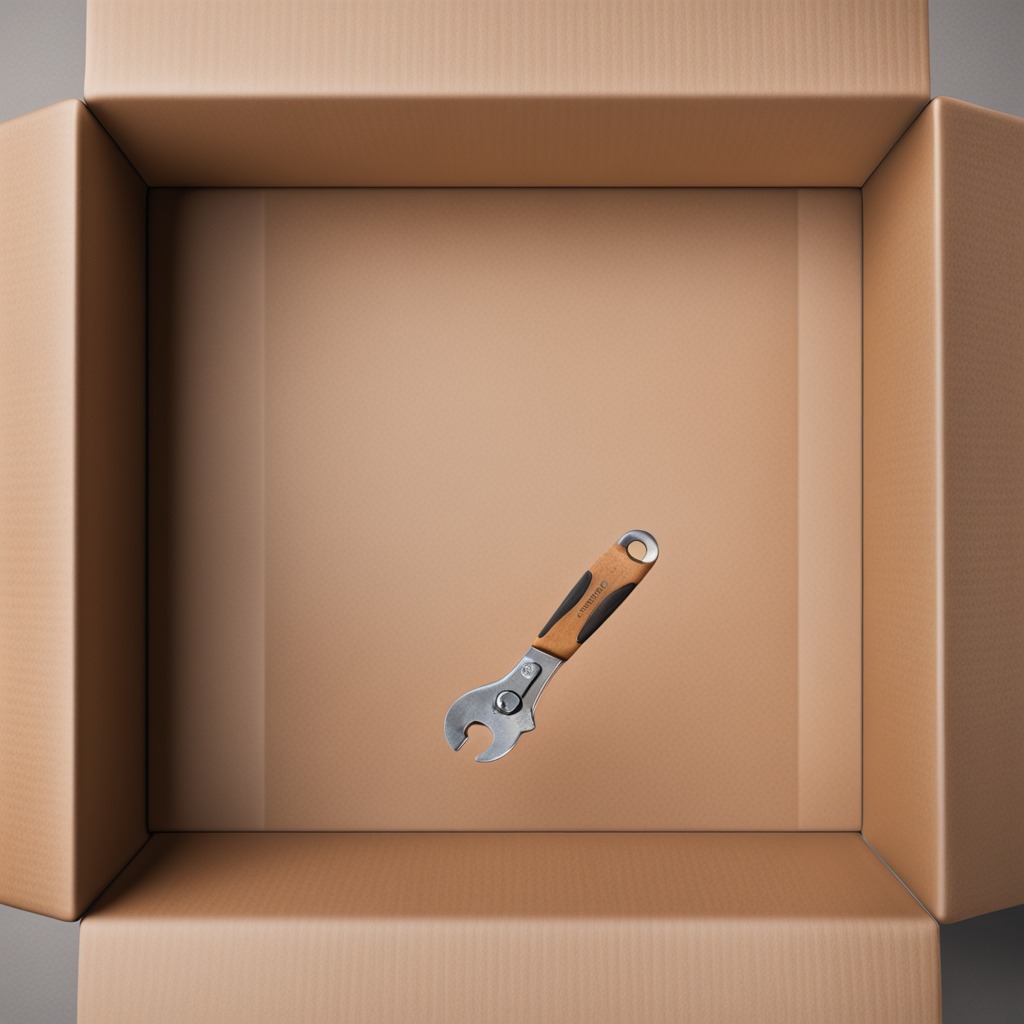
An wrench lying on a clean dry cardboard box surface in an outdoor workshop during daytime bright natural light soft shadows slightly creased but